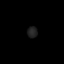
Tissue: lung
Cell type: Epithelial cells
Senescence score: 0.2023
Nuclear area (px): 111
Mean DAPI intensity: 32.847